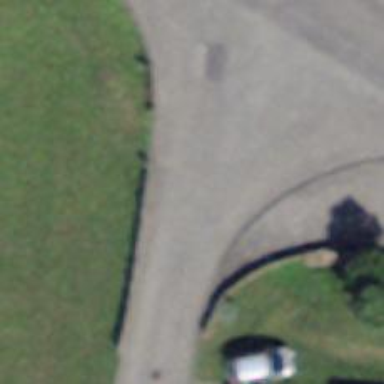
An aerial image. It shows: Smoothly paved residential road.